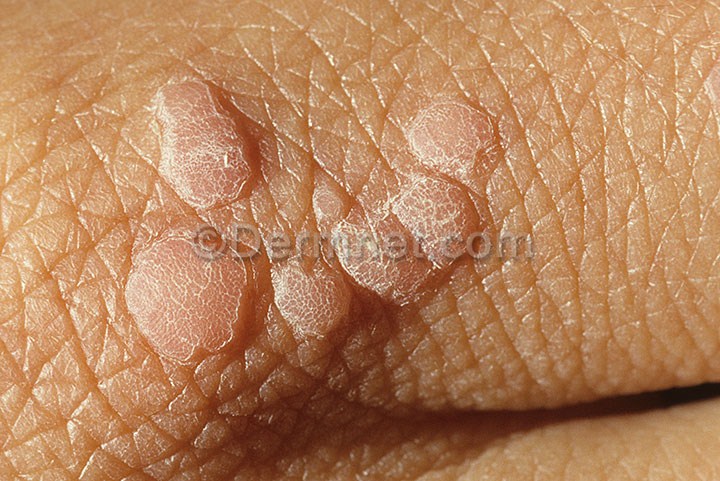
Disease: Warts Molluscum and other Viral Infections